Interaction volume radius: 5 \u00c5
Interaction volume height: 50 \u00c5
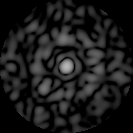
Disorder parameter: 0.812